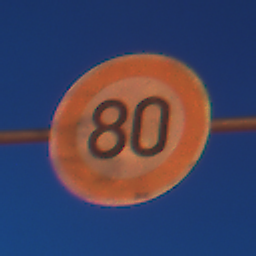
Verkehrszeichen: Geschwindigkeit80
Umgebung: Outdoor, Urban
Tageszeit: Night
Wetter: PartlyCloudy
Licht: Artificial
Jahreszeit: NotSpecified
Kontrast: HighContrast